Aerial crown-view tile of a tropical tree (Barro Colorado Island, Panama), acquired 20241014:
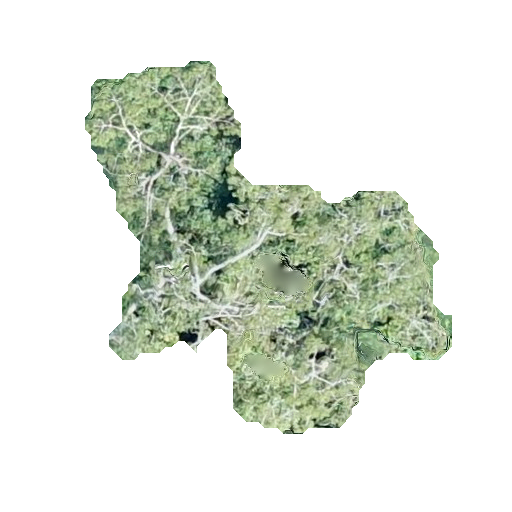
Species: Ceiba pentandra
GBIF accepted scientific name: Ceiba pentandra
Crown area: 115.186 m²